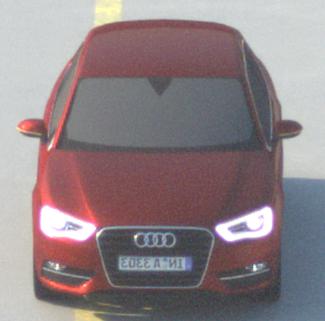
Make: Audi
Model: A3 1.2 TFSI
Detailed model: A3 (8V)
Model produced from: 2013/02
Model produced until: 2014/05
Doors: 3
Color: red
Road condition: dry road
Daytime: morning or afternoon
Contrast: high contrast